Question: How can we display a 'JTabbedPane' through clicking a menu item within a menu bar?

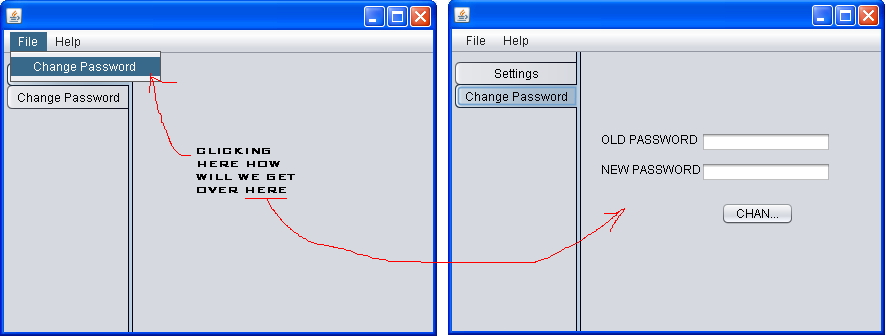
Answer: Look into 'setSelectedIndex()' and 'setSelectedComponent()' in the javadocs. You can usually find methods similar to these in the docs.
<URL>